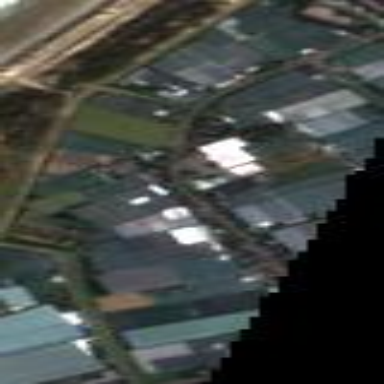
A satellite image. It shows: Greenhouses used for horticulture.